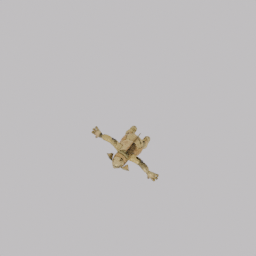
Label: animals